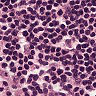
Metastatic tissue present: no